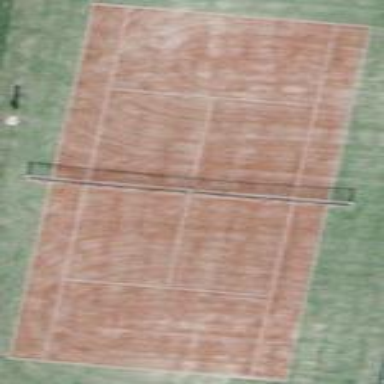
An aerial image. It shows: Tennis court on the leisure land pitch.